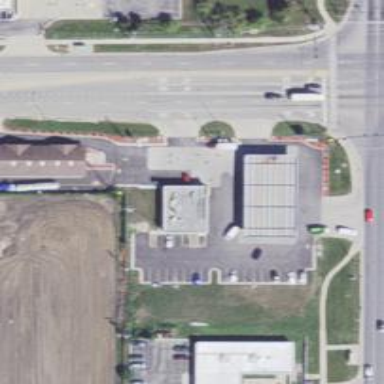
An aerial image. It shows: Convenience shop.